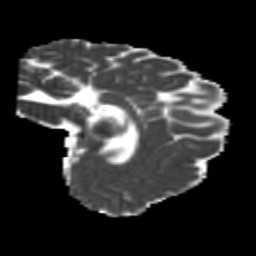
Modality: MD
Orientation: sagittal
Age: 24
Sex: female
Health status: healthy
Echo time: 0.074 s